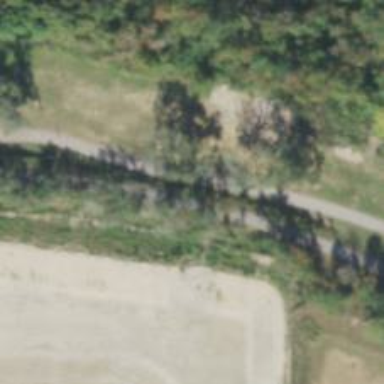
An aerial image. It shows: Asphalt cycleway alongside abandoned railway.